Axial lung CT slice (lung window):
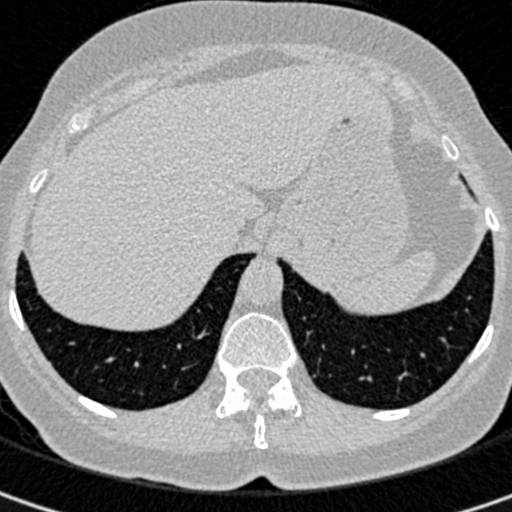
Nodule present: no